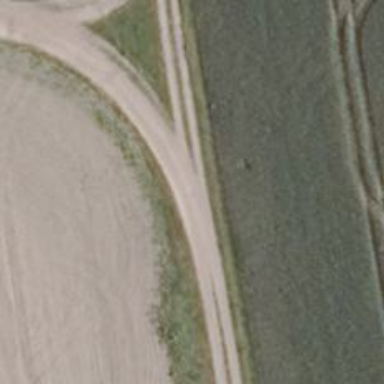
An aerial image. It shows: Track with grade2 tracktype.